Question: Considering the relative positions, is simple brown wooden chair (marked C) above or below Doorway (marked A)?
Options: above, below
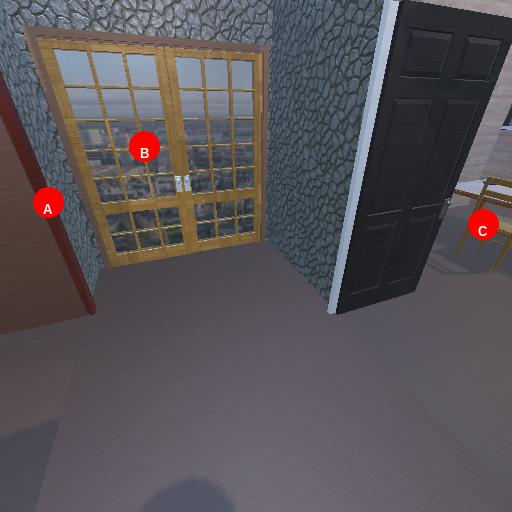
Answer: above